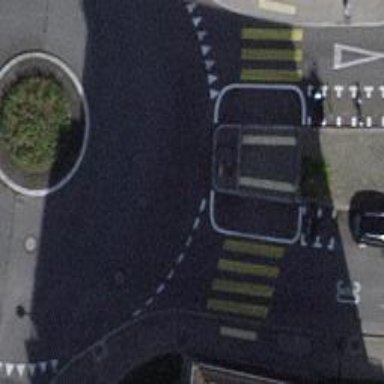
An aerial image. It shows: Tertiary road made of asphalt leading to roundabout junction.